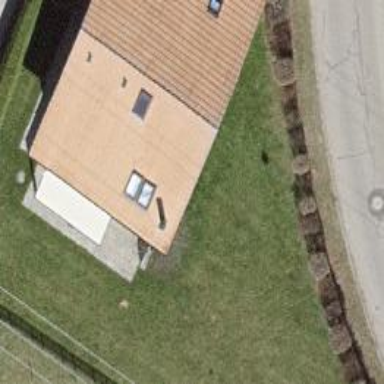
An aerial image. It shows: Building with ridge on the roof.